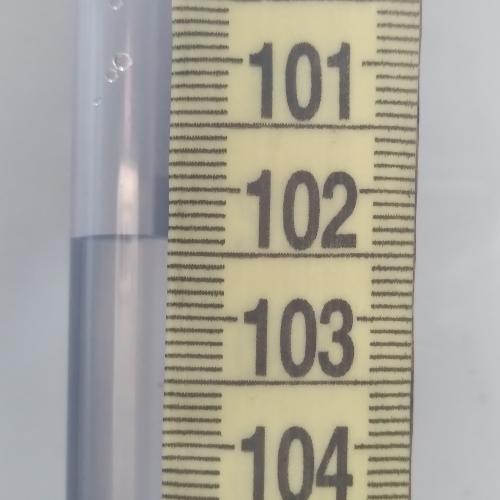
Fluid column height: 102.4 cm